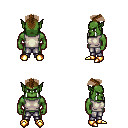
a pixel art fantasy rpg character, male body template, orc, green skin, white sleeveless shirt, metal pants, brown short mohawk hairstyle, gold boots, four views (front, back, left, right), 2x2 character sprite sheet, small pixel art, hard edges, no anti-aliasing